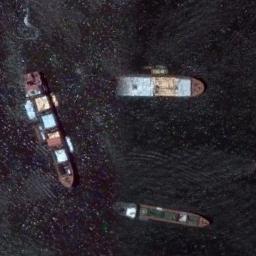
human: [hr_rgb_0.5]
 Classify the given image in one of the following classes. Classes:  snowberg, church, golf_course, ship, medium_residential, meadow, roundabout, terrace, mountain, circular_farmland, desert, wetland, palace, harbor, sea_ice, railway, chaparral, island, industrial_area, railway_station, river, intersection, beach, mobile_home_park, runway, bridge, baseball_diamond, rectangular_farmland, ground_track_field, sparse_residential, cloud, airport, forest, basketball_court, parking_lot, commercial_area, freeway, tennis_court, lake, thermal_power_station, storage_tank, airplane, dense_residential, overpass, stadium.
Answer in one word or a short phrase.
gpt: ship